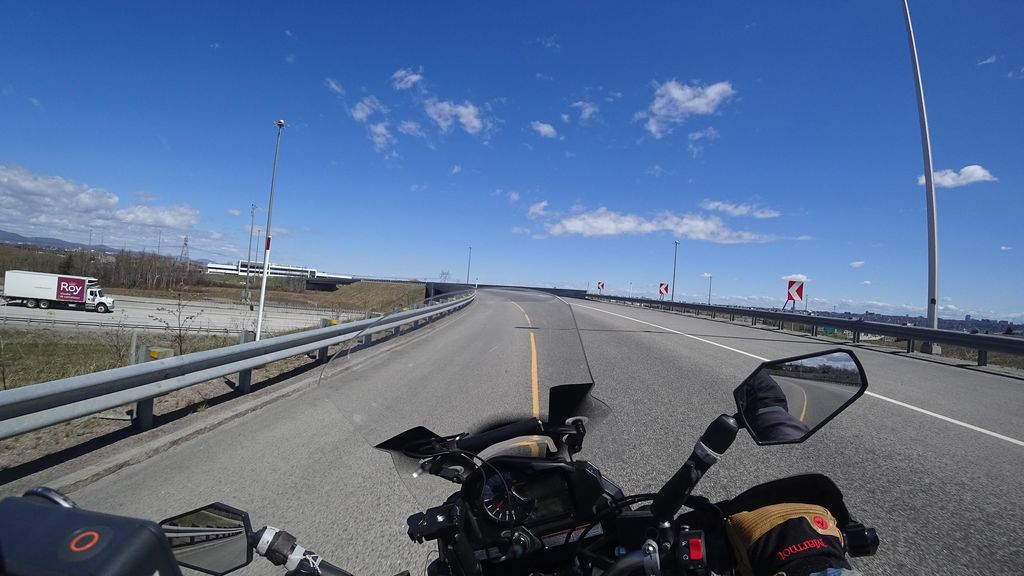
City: quebec_city